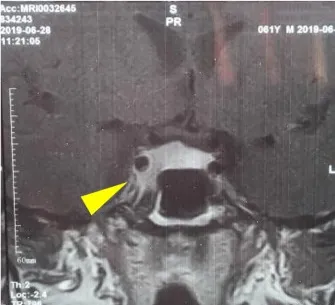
The progression of the pituitary lesion in MRI:. A suspicious low signal in the right-wing of the pituitary (January 15, 2019).
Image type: radiology (mri)